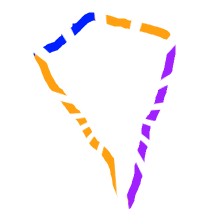
Shape: kite